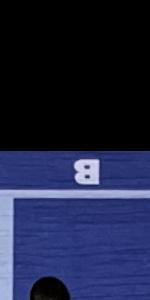
Label: Empty